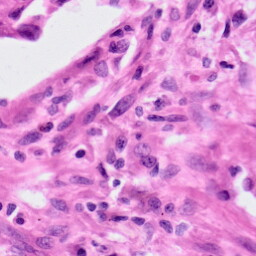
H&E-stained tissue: Lung